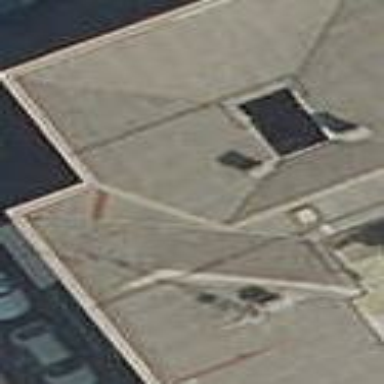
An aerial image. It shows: Building.